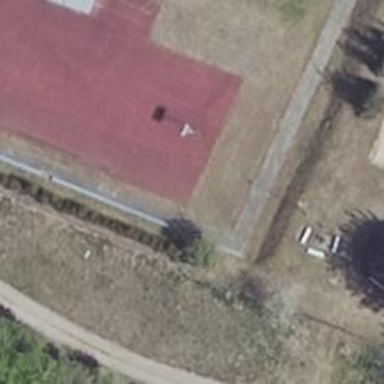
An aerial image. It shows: Volleyball pitch for leisure sports activities.